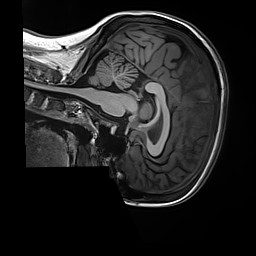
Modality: T1w
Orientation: sagittal
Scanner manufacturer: siemens
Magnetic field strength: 3 T
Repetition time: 2.5 s
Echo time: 0.00299 s